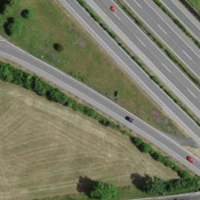
EUNIS habitat code: 57
Species observed at this site:
Leontopodium nivale